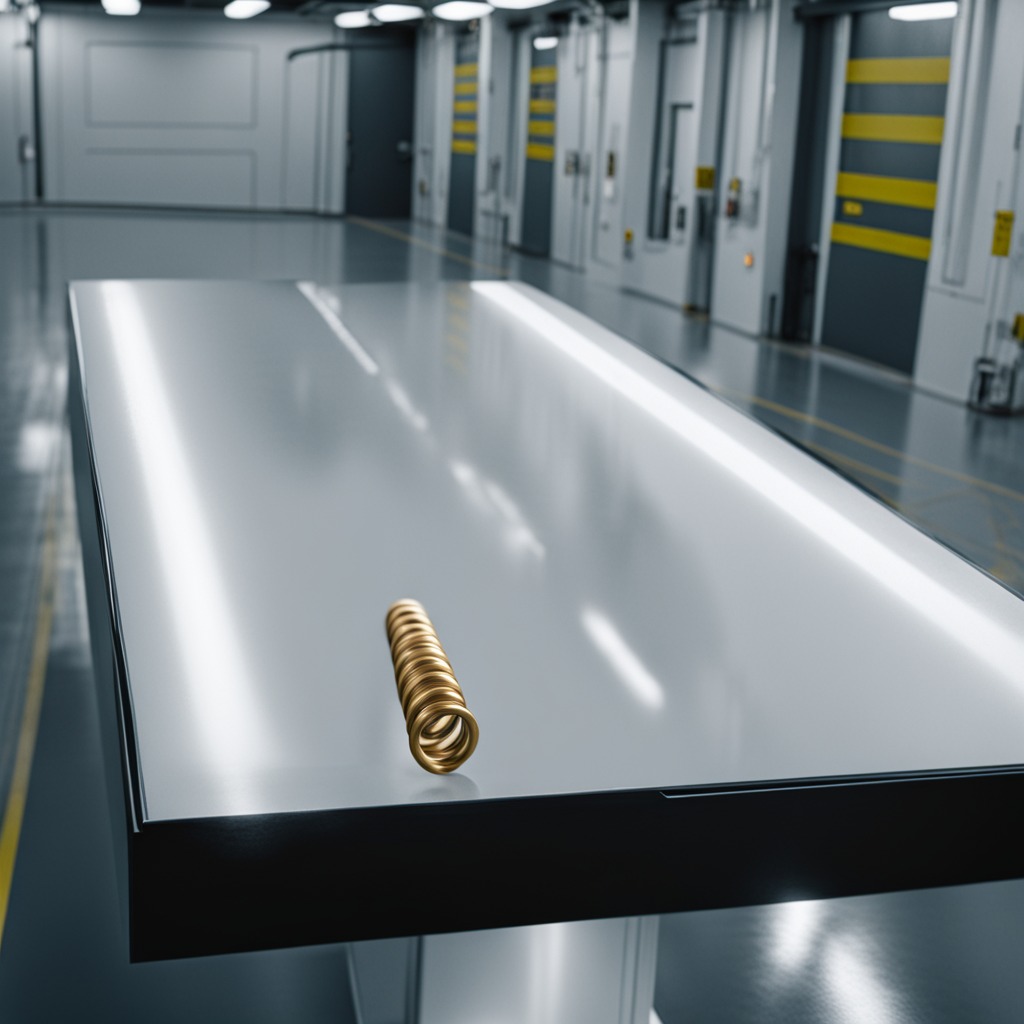
A coiled metal spring is lying on a table in a ship maintenance bay industrial lighting.